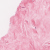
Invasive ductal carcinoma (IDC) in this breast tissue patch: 0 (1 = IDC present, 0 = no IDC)